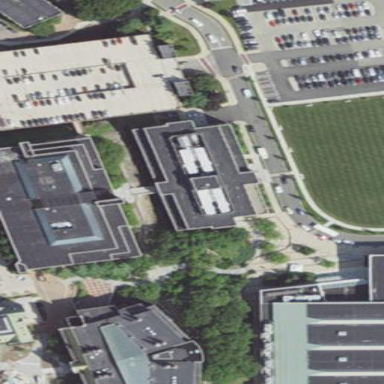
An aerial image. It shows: View of university building.